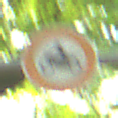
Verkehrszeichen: VerbotKraftraeder
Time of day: MorningAfternoon
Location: Outdoor (RoadRail)
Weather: Clear
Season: NotSpecified
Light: Natural